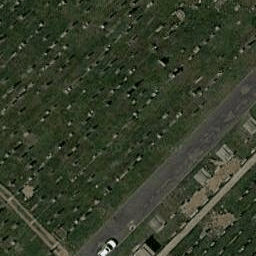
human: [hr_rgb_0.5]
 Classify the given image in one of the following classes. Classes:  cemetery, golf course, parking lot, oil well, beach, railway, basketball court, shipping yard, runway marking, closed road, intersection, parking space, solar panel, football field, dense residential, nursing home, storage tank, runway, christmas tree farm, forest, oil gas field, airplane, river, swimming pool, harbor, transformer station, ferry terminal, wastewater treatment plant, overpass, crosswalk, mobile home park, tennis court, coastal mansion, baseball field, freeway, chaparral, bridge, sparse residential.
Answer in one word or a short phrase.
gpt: cemetery